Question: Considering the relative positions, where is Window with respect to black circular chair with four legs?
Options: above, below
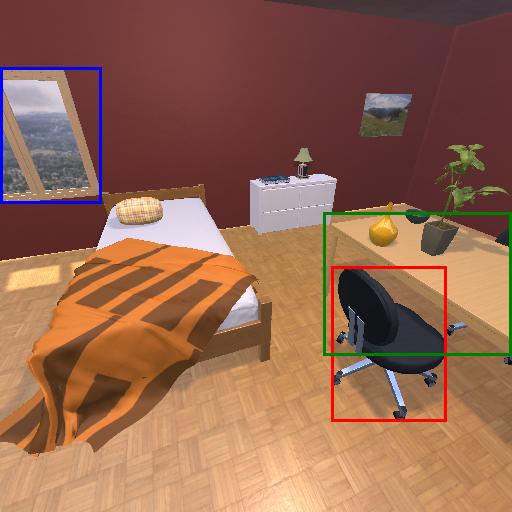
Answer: above